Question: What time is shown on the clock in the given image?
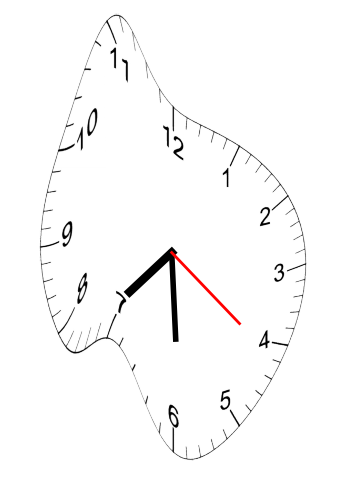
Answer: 07:29:21